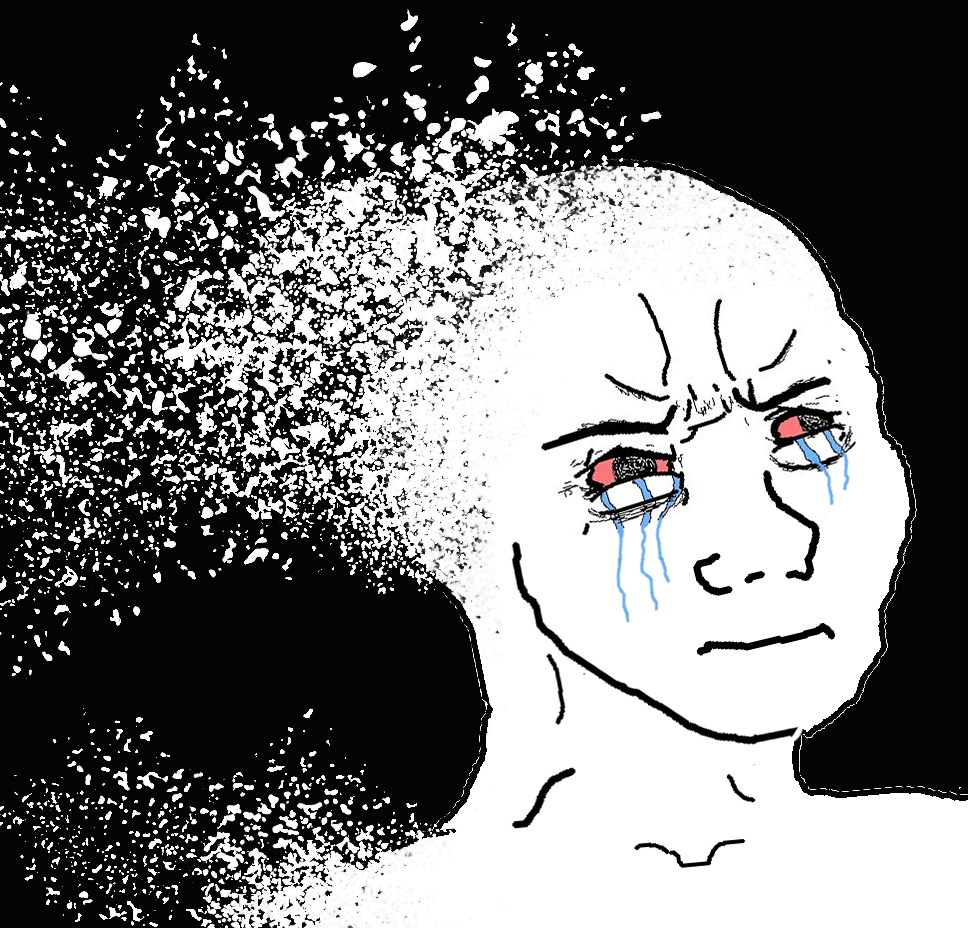
Label: 5_Wojak_with_Background